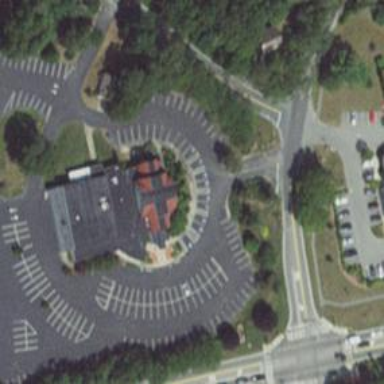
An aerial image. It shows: Parking space.